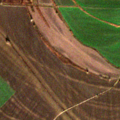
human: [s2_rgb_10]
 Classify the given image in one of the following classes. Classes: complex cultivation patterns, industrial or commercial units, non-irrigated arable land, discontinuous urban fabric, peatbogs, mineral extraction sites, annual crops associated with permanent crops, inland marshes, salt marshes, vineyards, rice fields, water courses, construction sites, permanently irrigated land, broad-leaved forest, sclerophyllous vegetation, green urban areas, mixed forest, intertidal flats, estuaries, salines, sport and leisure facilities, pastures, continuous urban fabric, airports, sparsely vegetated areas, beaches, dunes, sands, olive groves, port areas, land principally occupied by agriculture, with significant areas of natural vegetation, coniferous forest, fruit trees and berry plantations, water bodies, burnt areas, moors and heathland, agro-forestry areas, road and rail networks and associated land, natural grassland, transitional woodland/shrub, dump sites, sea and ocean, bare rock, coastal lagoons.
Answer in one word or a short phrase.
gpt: non-irrigated arable land, transitional woodland/shrub